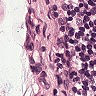
Metastatic tissue present: no